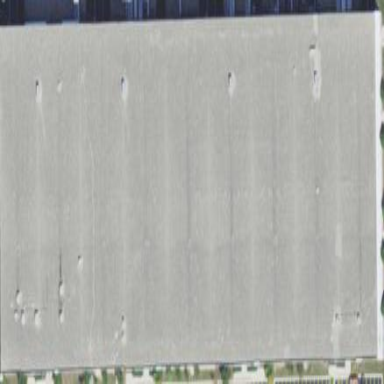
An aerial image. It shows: Warehouse.